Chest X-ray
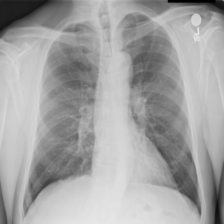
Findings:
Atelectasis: negative
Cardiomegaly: negative
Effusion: negative
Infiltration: negative
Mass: negative
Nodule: negative
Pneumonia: negative
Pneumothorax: negative
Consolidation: negative
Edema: negative
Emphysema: negative
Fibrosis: negative
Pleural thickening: negative
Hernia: negative